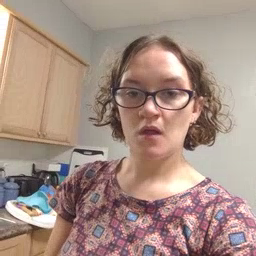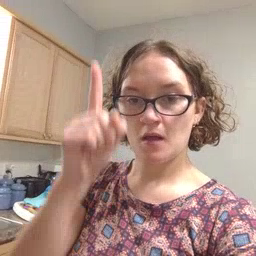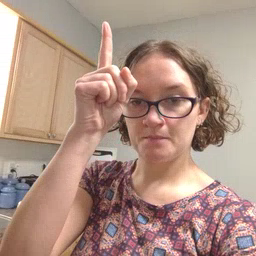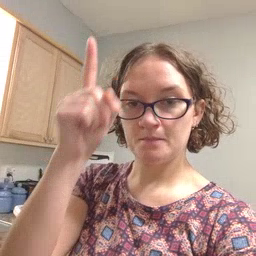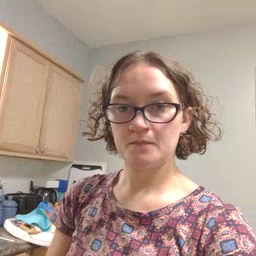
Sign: up